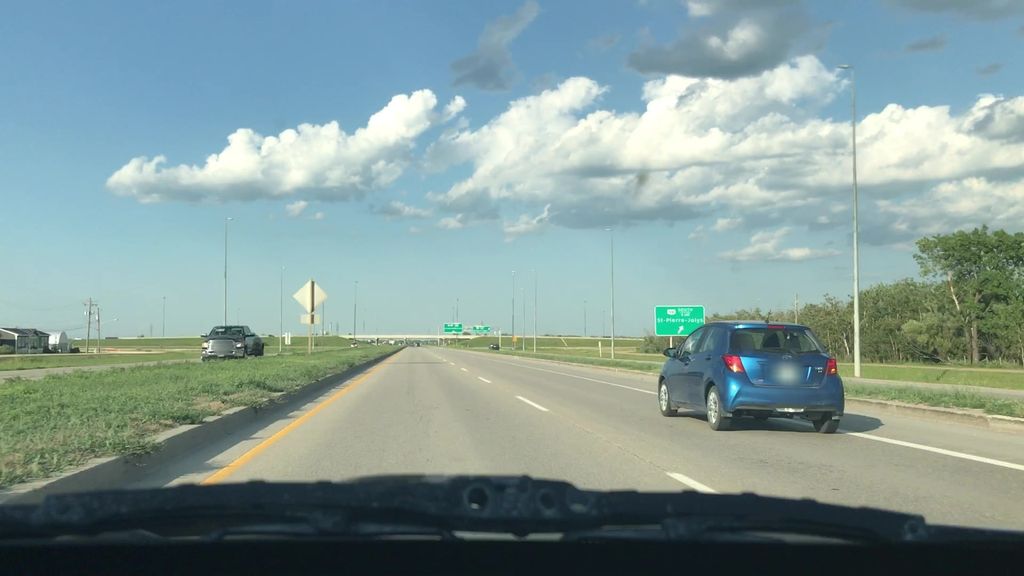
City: winnipeg